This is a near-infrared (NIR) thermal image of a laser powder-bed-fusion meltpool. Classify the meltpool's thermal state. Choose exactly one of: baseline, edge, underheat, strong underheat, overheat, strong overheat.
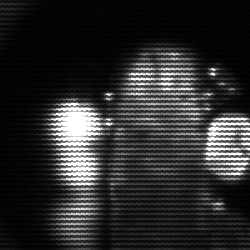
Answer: strong underheat